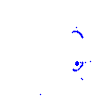
Particle: proton